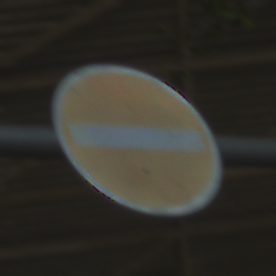
Verkehrszeichen: VerbotDerEinfahrt
Umgebung: Indoor, Urban
Tageszeit: Midday
Wetter: NotSpecified
Licht: Natural
Jahreszeit: NotSpecified
Kontrast: MediumContrast